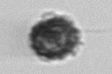
Label: Syracosphaera_pulchra